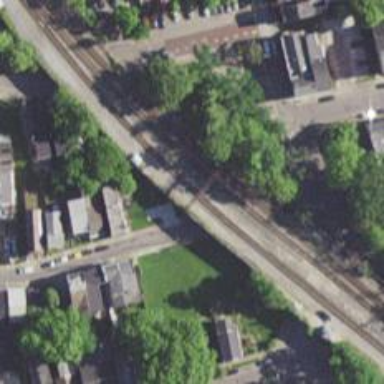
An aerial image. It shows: Railway signal.